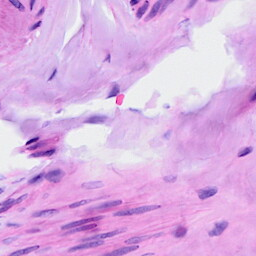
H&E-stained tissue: Ovarian